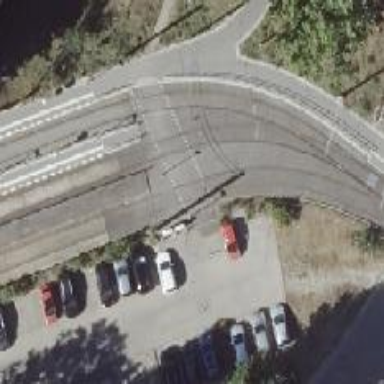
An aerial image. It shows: Single abandoned railway track.